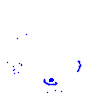
Particle: proton